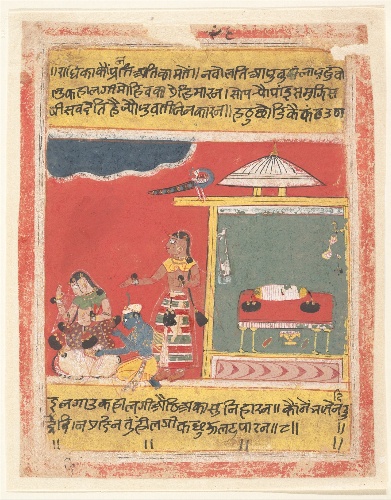
Date: 1634
Object type: Folio
Classification: Paintings
Medium: Ink and opaque watercolor on paper
Culture: India (Madhya Pradesh, Malwa)
Dimensions: Image: 7 1/4 × 5 1/2 in. (18.4 × 14 cm)
Mat: 7 7/8 × 6 1/4 in. (20 × 15.9 cm)
Sheet: 8 3/8 × 6 5/8 in. (21.3 × 16.8 cm)
Department: Asian Art
Credit line: Rogers Fund, 1951
Accession year: 1951
Repository: Metropolitan Museum of Art, New York, NY
Tags: Peacocks|Krishna|Women|Radha